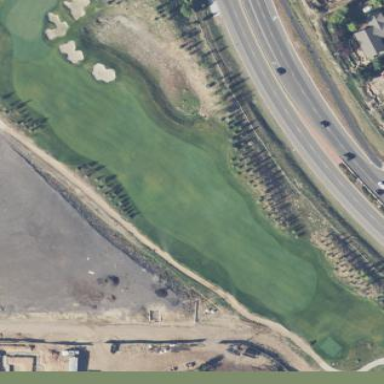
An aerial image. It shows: Golf fairway surrounded by grass.